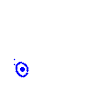
Particle: electron